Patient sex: M
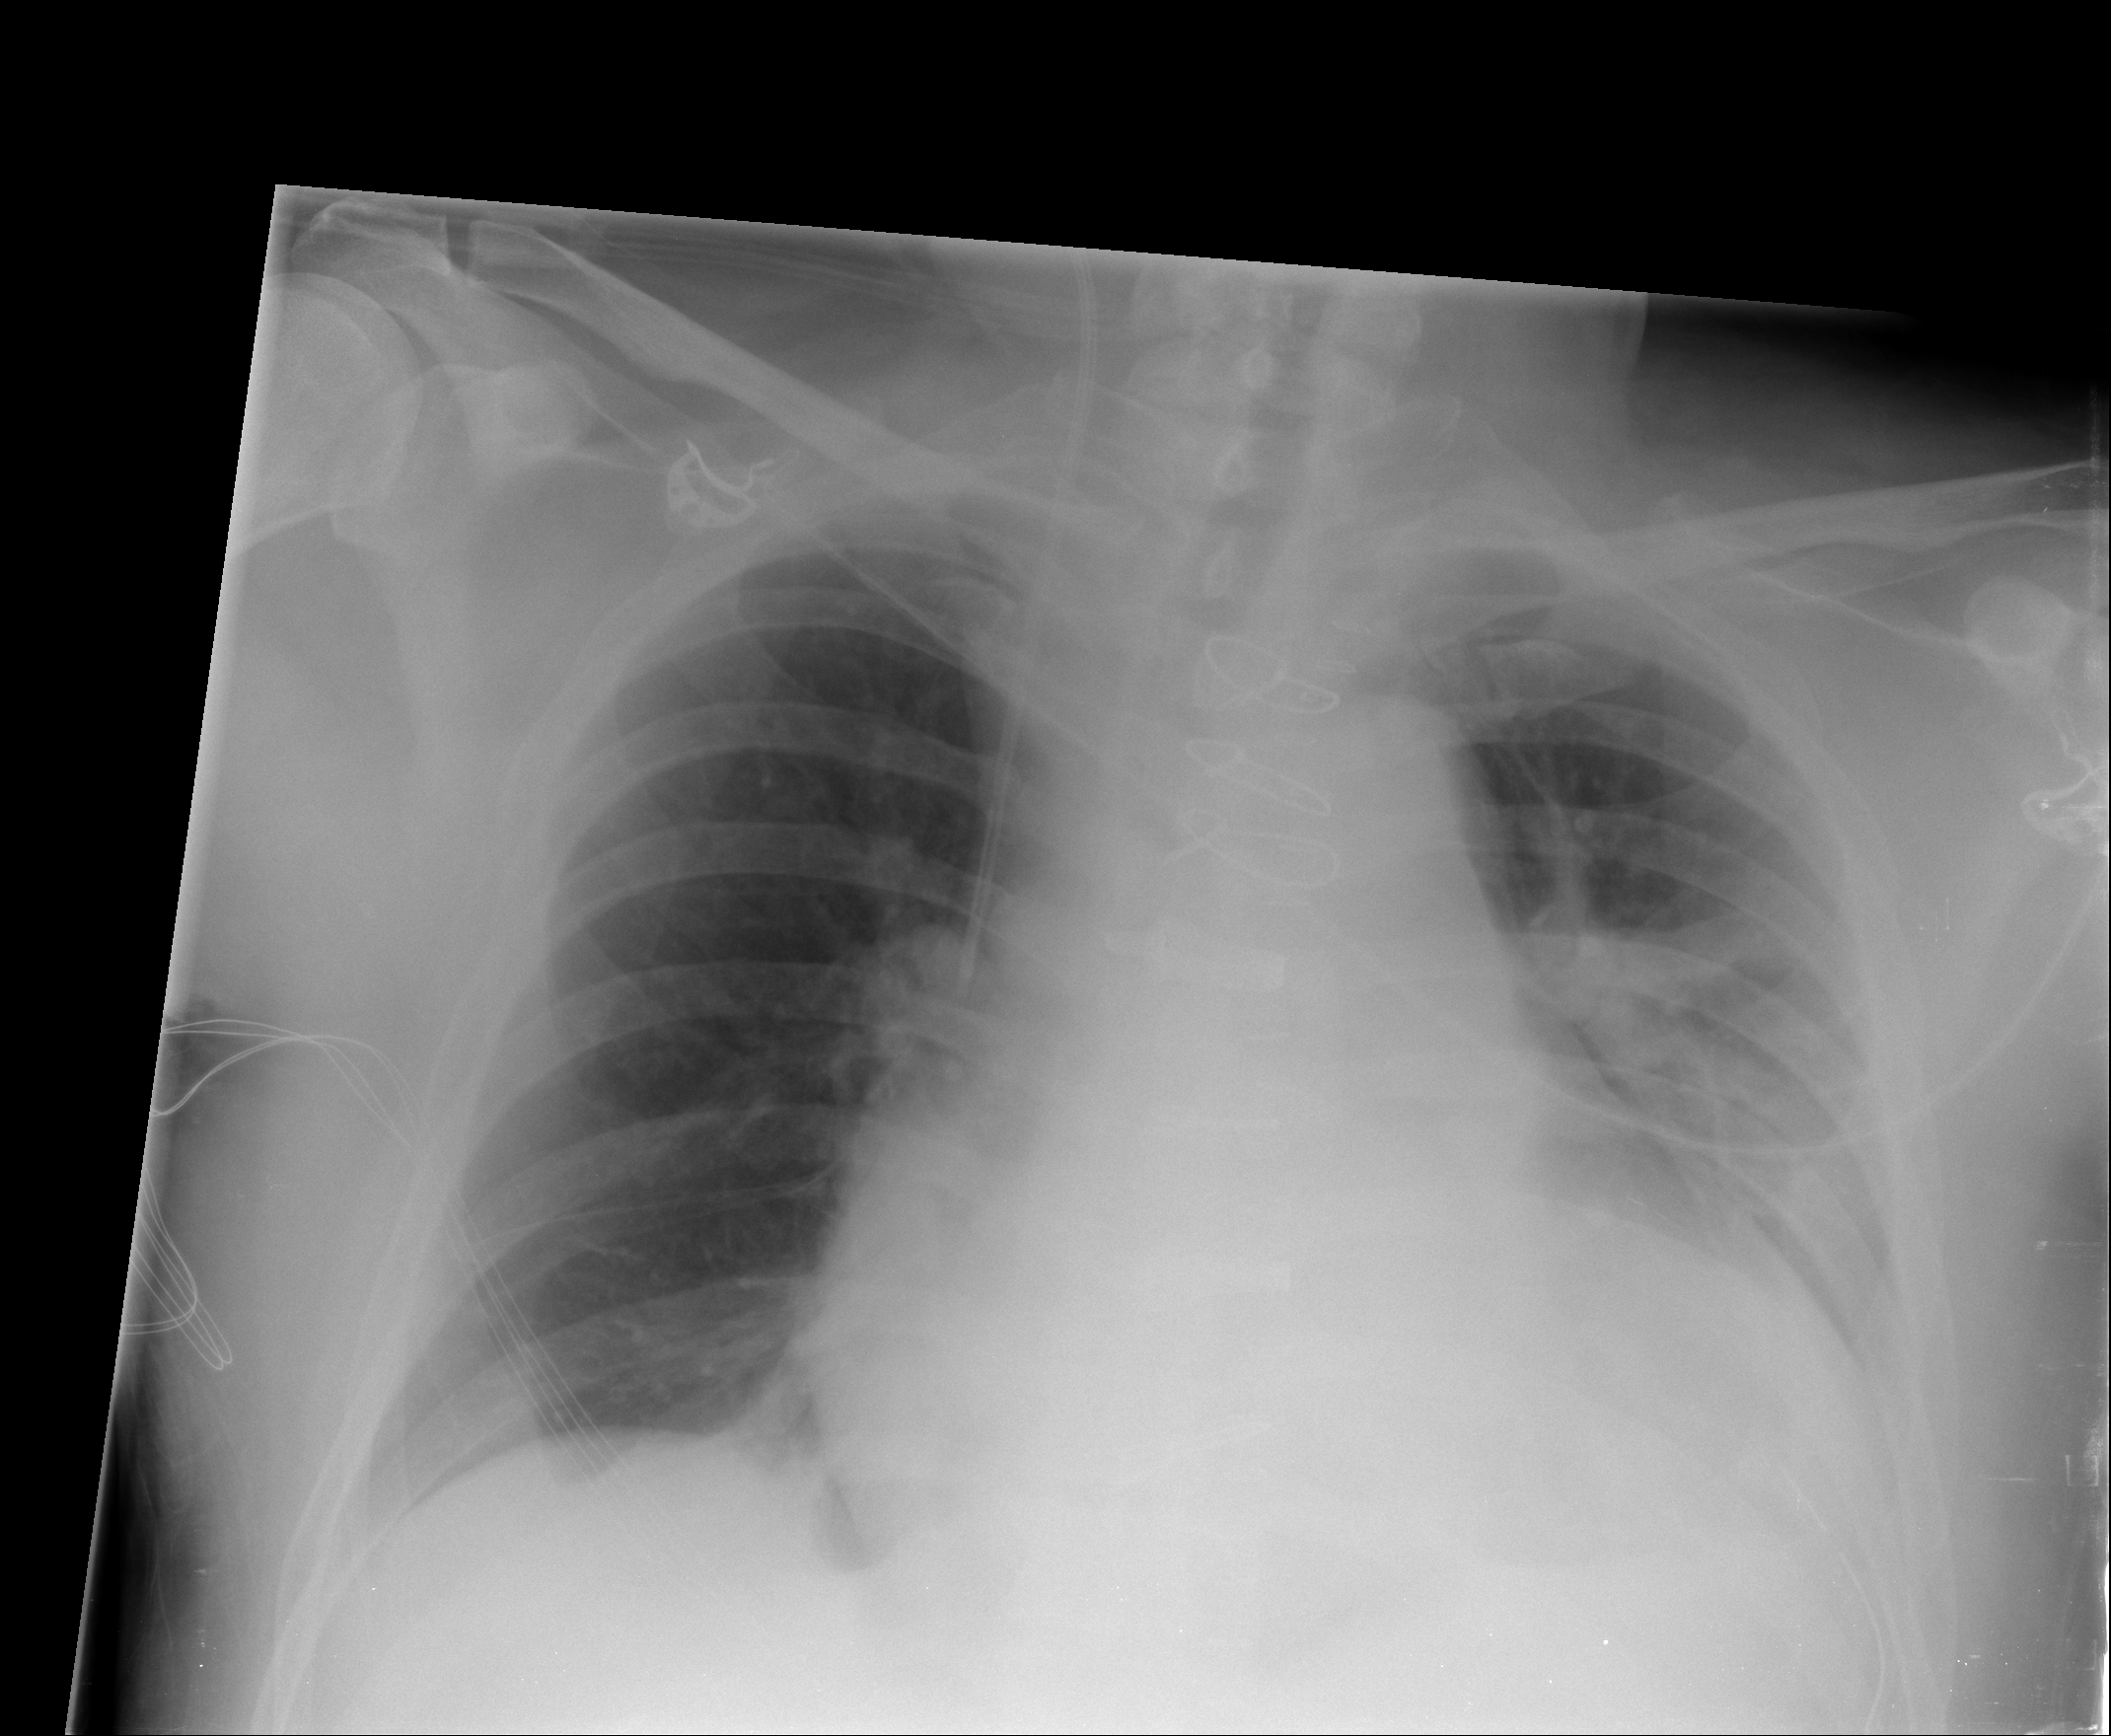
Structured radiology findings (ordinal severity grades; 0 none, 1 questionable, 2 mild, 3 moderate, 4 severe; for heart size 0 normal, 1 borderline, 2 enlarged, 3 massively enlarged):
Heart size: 2
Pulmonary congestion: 0
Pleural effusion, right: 0
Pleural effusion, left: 2
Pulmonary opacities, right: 0
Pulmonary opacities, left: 0
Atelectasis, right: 0
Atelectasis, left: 2